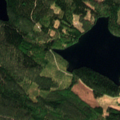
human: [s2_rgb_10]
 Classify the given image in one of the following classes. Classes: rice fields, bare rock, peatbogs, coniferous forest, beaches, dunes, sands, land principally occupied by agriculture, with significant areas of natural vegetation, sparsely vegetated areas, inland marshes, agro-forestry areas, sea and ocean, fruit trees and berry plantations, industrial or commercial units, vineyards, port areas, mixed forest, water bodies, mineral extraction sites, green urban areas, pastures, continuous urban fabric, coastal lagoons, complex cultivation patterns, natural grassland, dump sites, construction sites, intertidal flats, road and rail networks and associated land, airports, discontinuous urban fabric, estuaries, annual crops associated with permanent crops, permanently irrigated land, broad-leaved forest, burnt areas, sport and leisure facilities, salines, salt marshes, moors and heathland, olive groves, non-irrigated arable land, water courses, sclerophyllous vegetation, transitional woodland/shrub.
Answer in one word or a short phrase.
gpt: coniferous forest, mixed forest, water bodies